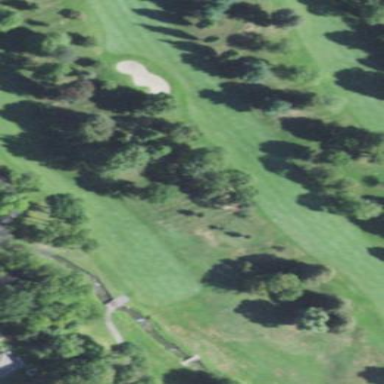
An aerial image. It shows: Grassy area designated as golf fairway.